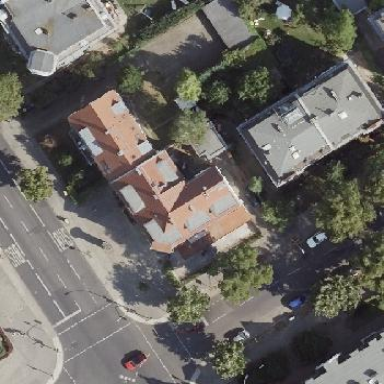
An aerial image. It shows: Building consisting of apartments with double saltbox roof shape.